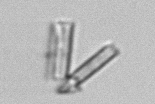
Label: Thalassionema